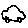
Label: car